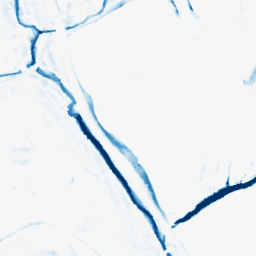
Category: morphological
Decomposition family: morphological_rect
Decomposition parameters: operation: closing
width: 10
height: 10
Upsampling method: bilinear
Upsampling parameters: scale: 4
Upsampling scale: 4